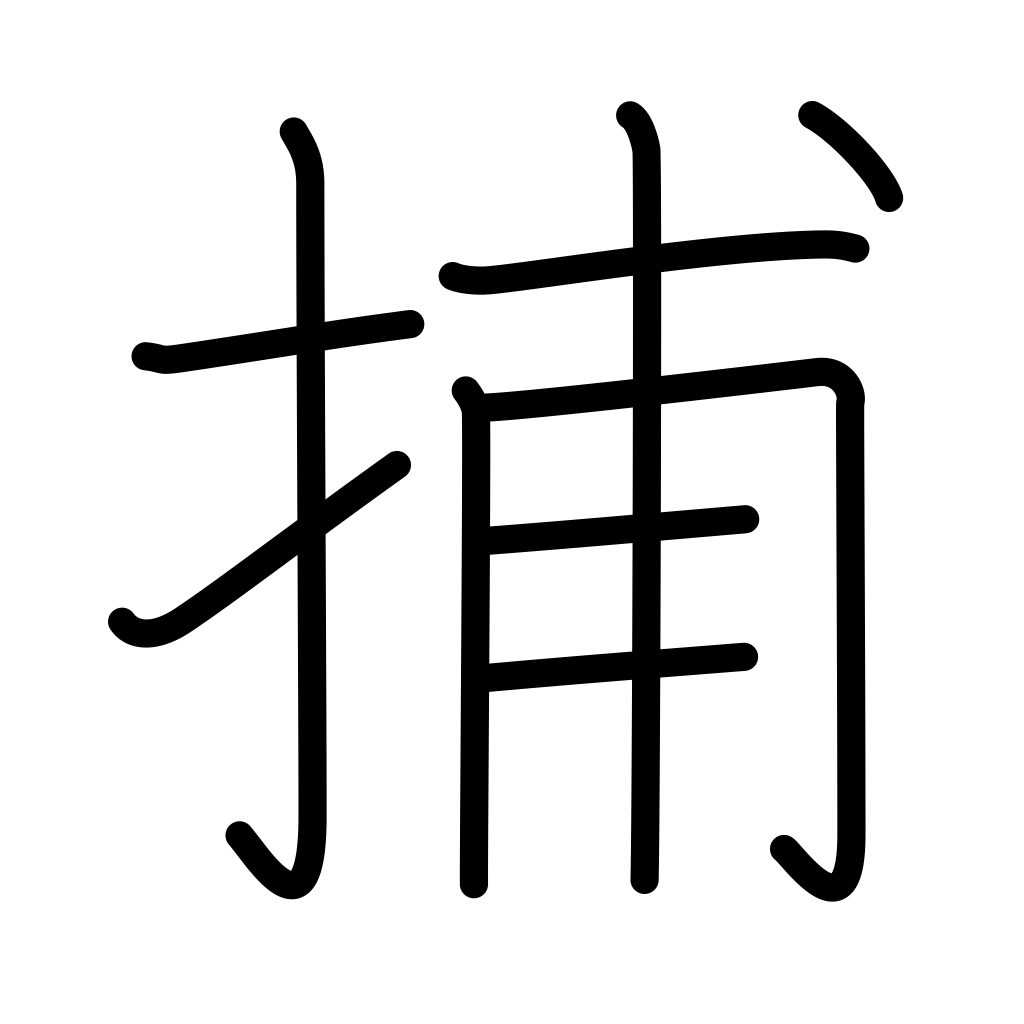
Meaning: catch, capture